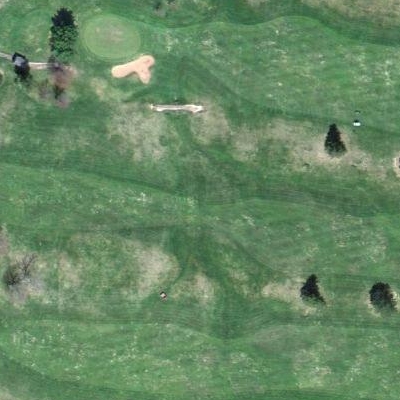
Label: Grass